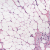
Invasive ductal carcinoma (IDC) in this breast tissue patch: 1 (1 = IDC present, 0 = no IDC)